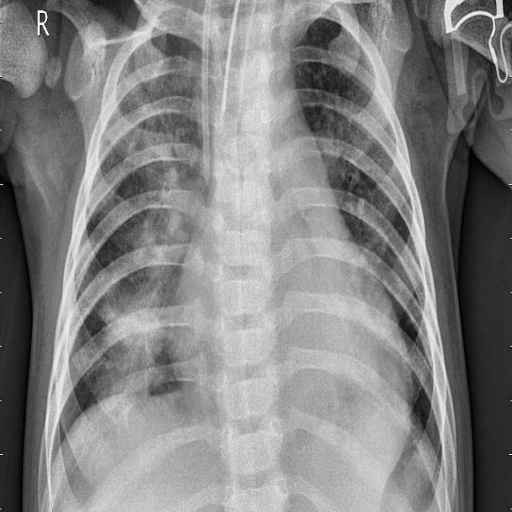
Finding: PNEUMONIA